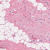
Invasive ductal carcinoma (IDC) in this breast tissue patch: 0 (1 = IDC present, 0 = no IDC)